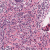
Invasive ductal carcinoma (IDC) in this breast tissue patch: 1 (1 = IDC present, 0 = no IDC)